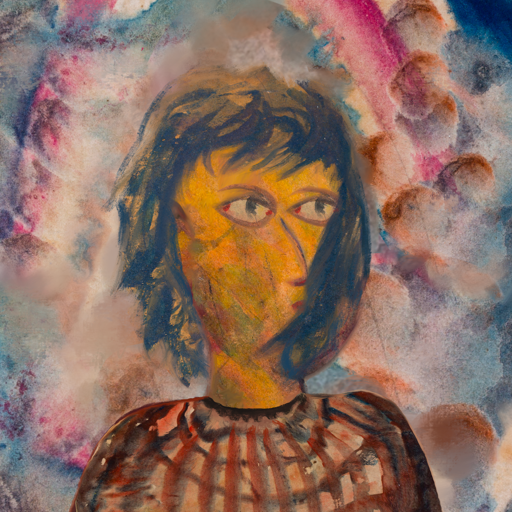
Background: Rupkatha, Head And Neck Side: Gypsy_Mother, Face Side: GypsyMother, Bust: Orphan, Hair Side: In_The_Sun, Head Accessory: Blank, Second Necklace: Blank, Necklace: Blank, Baby: Blank